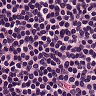
Metastatic tissue present: no